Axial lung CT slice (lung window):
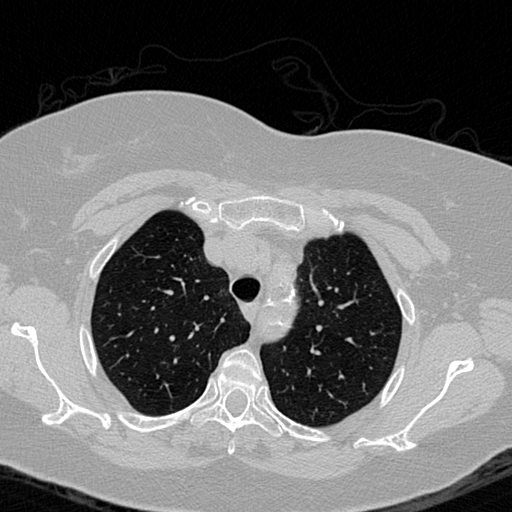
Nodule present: no